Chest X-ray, PA view. Patient: 62 years old, sex M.
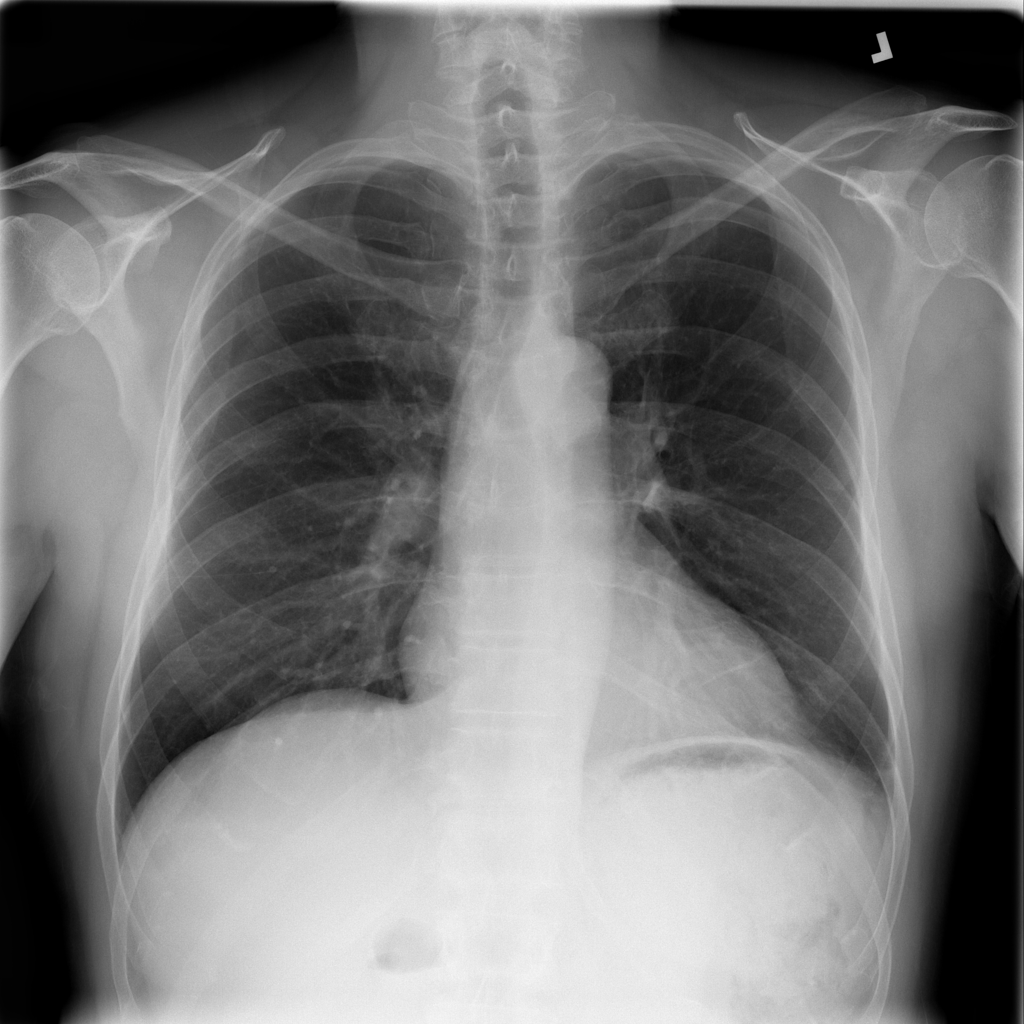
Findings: No Finding